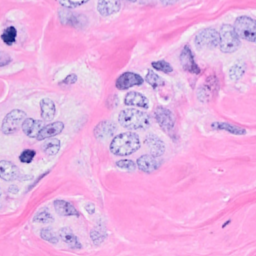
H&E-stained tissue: Breast